Question: i'm trying to write an app for testing sensors by my Nexus S.
well , i wrote this to show the sensors lists through a listview.
'''
@Override
public void onCreate(Bundle savedInstanceState) {
super.onCreate(savedInstanceState);
//get all sensors
sensorManager = (SensorManager) this.getSystemService(SENSOR_SERVICE);
sensors = sensorManager.getSensorList(Sensor.TYPE_ALL);
setContentView(R.layout.main);
sensorListView = (ListView) findViewById(R.id.sensor_listview);
sensorListView.setOnItemClickListener(new OnItemClickListener() {
public void onItemClick(AdapterView<?> arg0, View arg1, int position,
long arg3) {
showSensorInfo(sensors.get(position).getType());
}
});
//set an empty adapter for ListView
sensorNames = new ArrayAdapter<String>(getApplicationContext(),
android.R.layout.simple_list_item_1);
for (Sensor s : sensors) {
sensorNames.add(s.getName());
Log.i("sensor", s.getName());
}
sensorListView.setAdapter(sensorNames);
}
'''
i saw this ~

there is a sensor called [Gravity Sensor] ,
my question is , there are sensors CONSTANT such as :
Sensor.TYPE_ACCELEROMETER
Sensor.TYPE_GYROSCOPE
Sensor.TYPE_LIGHT
..
.
and so on .But i couldn't find a CONSTANT called [Sensor.TYPE_GRAVITY]
where is the Gravity Sensor from =..=a?? ( i'm a really newbie~ )
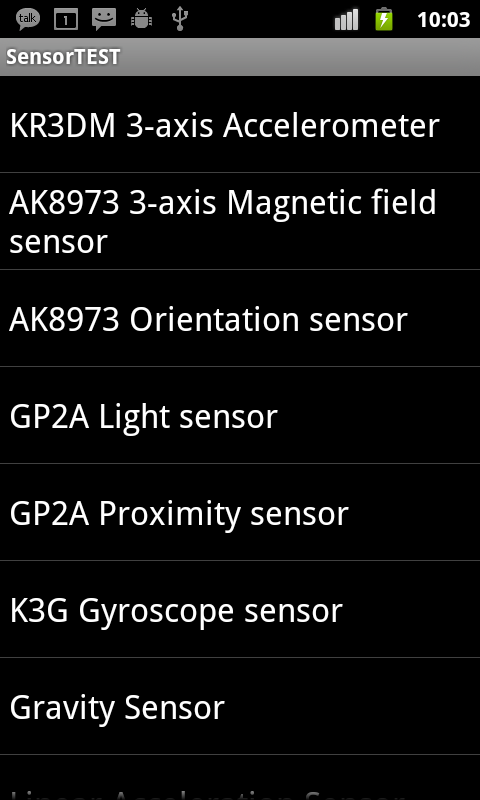
Answer: The gravity is measured by the accelerometer but you can look up the gravity constant (approximately 9.8m/s^2.) The method to get an accurate constant is SensorManager.STANDARD_GRAVITY
You can look up the full use on
<URL>